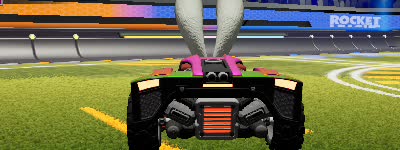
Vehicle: breakout